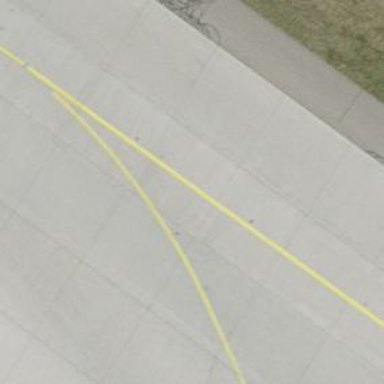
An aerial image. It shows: Image of taxiway at airport.